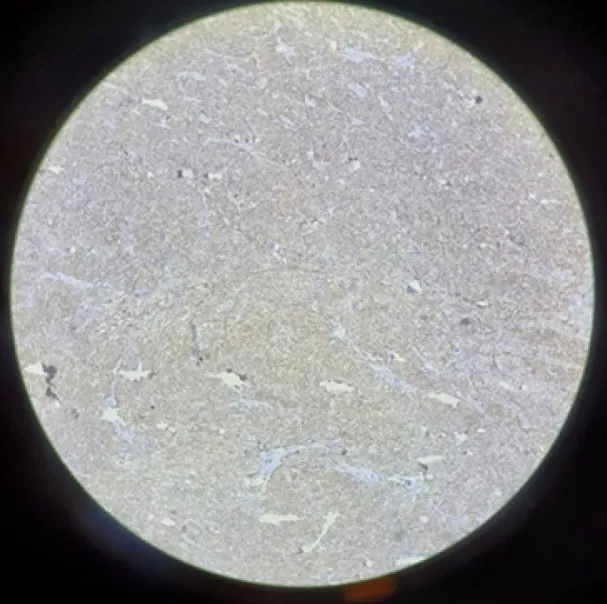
Spindle cells are positive for SMA.
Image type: pathology (immunostaining)